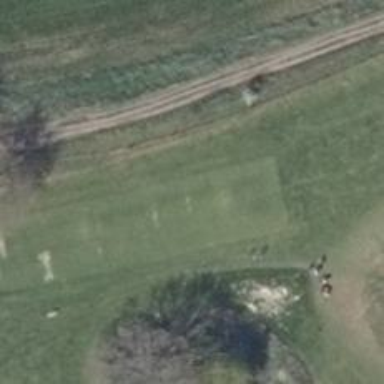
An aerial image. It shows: Golf tee.